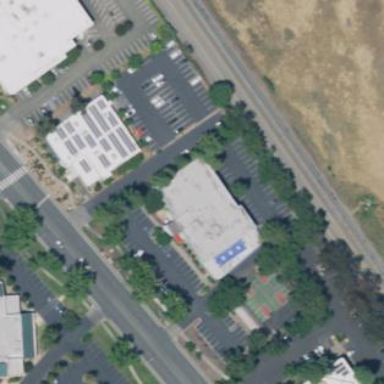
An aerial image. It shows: Commercial building.